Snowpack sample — Loveland Pass, Silver Plume, Colorado, USA (12/14/25, 10:50 AM MST)
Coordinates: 39.664, -105.882
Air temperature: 36 °F
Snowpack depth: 67 cm
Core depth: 10 cm
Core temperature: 50 °F
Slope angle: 6°, slope face: 326°
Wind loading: low
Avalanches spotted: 0
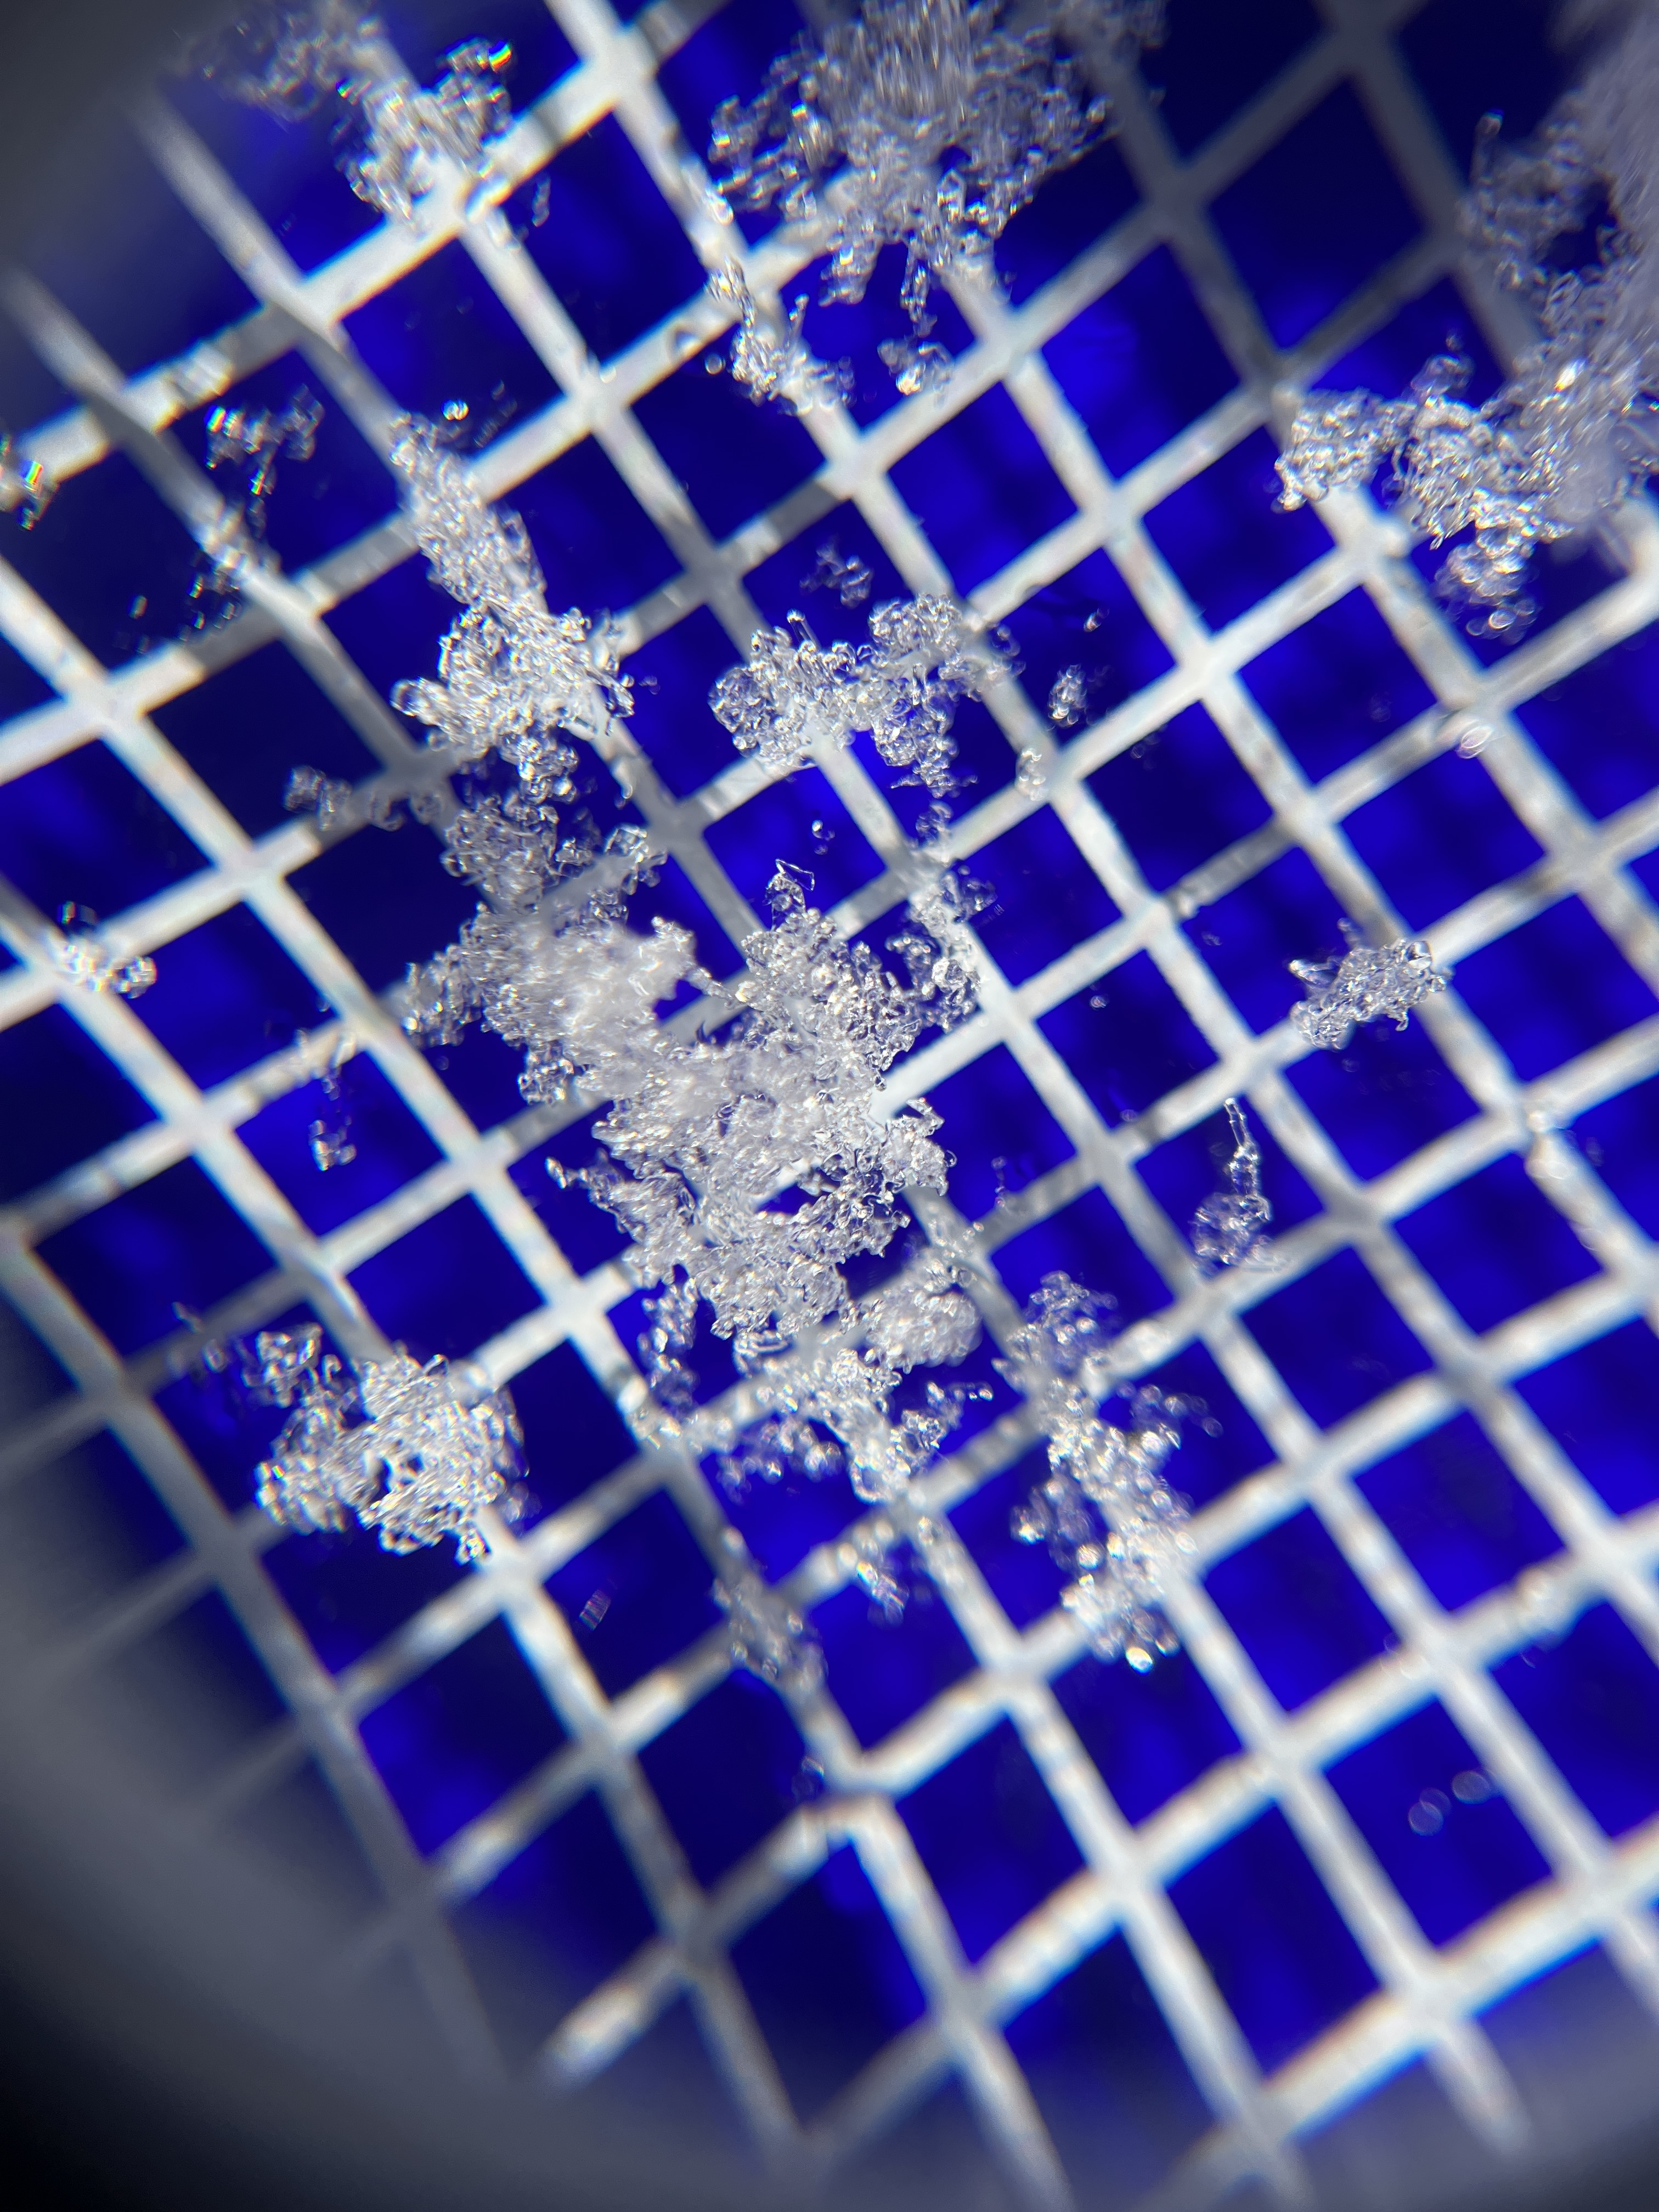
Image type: magnified_profile
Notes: No avalanches spotted, very late start to the season with minimal snowpack